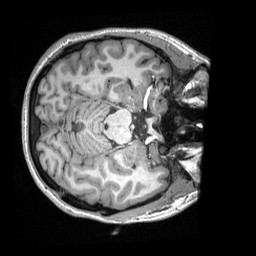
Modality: T1w
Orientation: axial
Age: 20
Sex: female
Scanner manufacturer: siemens
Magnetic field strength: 3 T
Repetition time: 2.3 s
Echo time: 0.00308 s